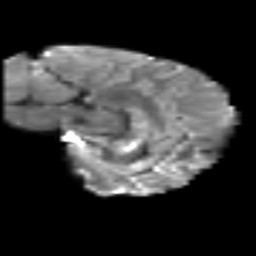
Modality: T2w
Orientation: sagittal
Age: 57
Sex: female
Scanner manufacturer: siemens
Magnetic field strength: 3 T
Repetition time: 5.6 s
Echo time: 0.082 s